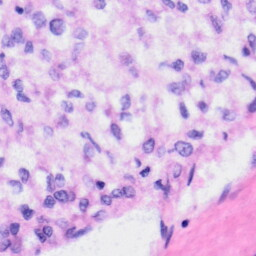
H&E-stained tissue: Liver